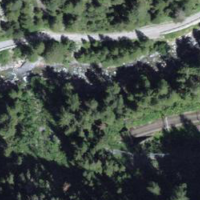
EUNIS habitat code: 45
Species observed at this site:
Anthericum ramosum